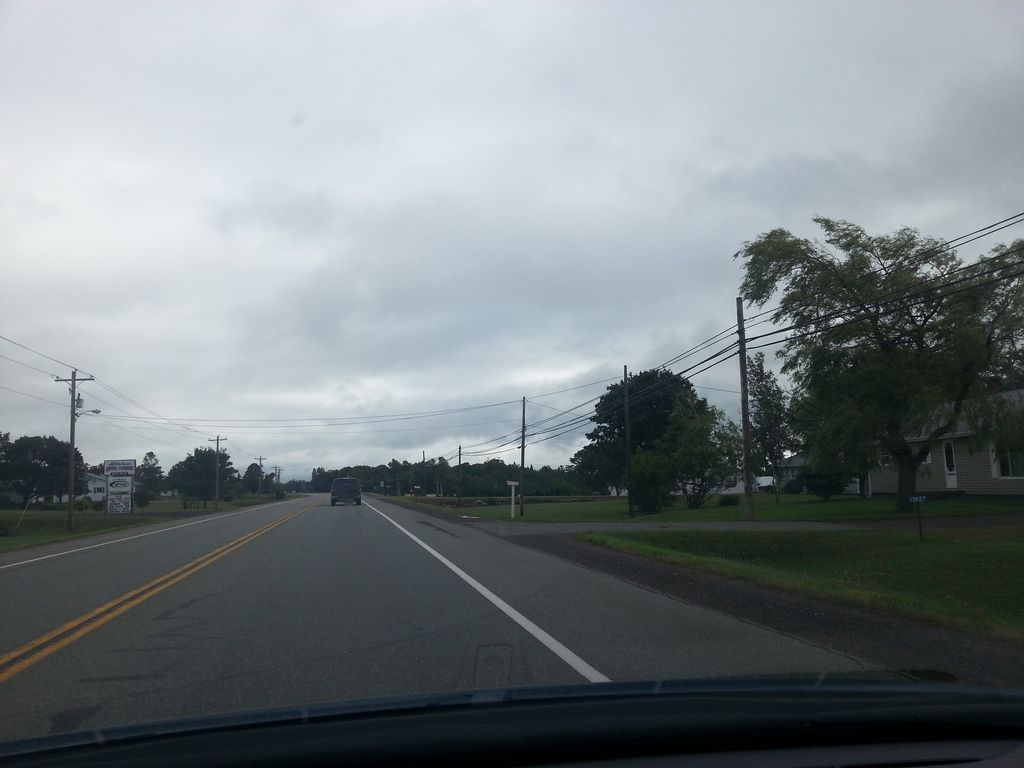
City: charlottetown